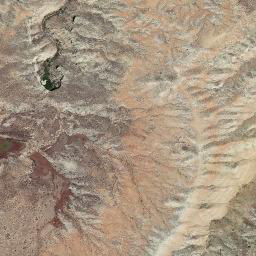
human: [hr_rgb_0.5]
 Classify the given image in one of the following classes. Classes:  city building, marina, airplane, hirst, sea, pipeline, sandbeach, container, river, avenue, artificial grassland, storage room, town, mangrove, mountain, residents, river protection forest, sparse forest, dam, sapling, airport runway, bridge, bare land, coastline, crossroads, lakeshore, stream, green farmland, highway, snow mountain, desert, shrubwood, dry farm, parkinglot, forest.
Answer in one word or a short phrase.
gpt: mountain